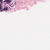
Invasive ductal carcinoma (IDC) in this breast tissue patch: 0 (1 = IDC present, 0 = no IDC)